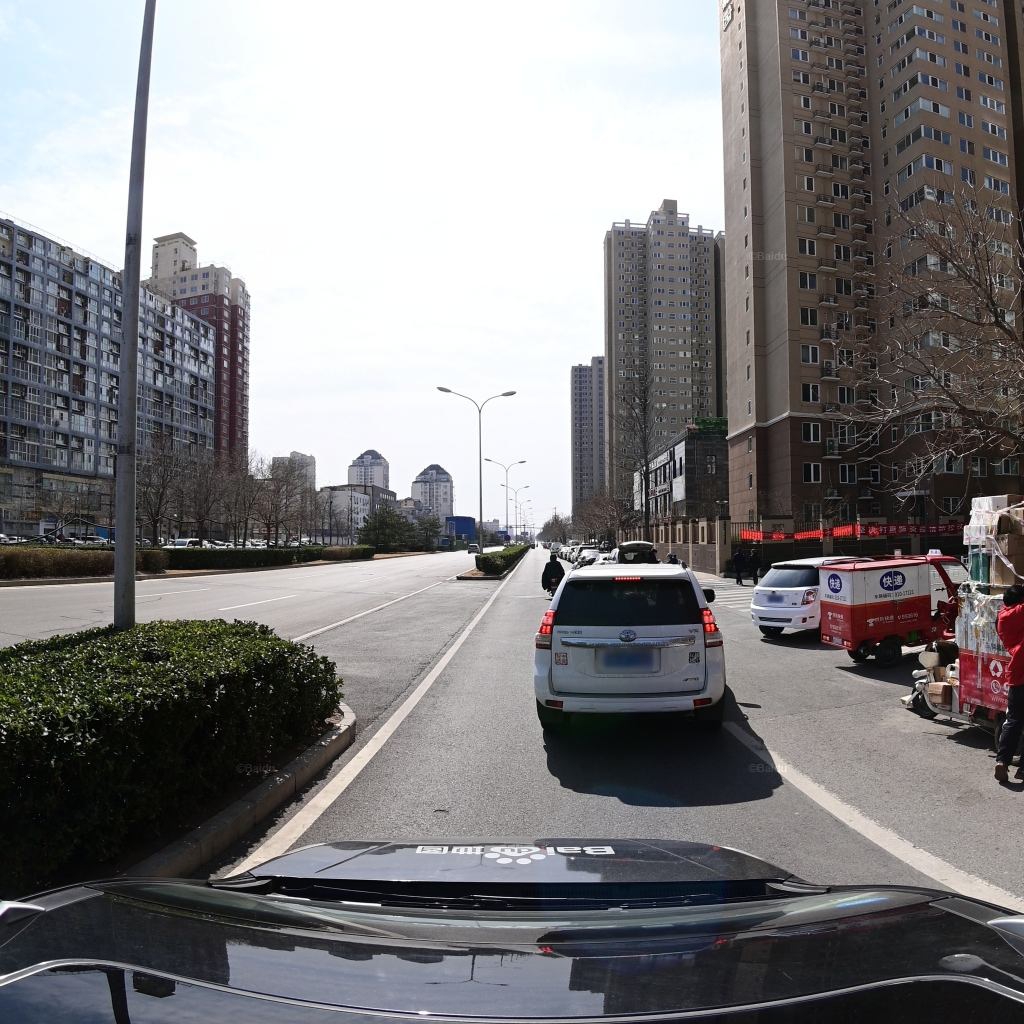
Region: Fengtai
Road damage annotations: pothole, transverse crack, longitudinal crack, longitudinal crack